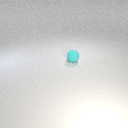
small cyan rubber sphere